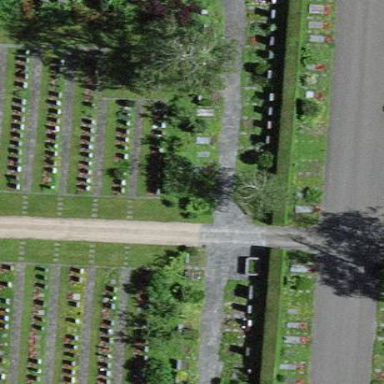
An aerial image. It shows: Graveyard.